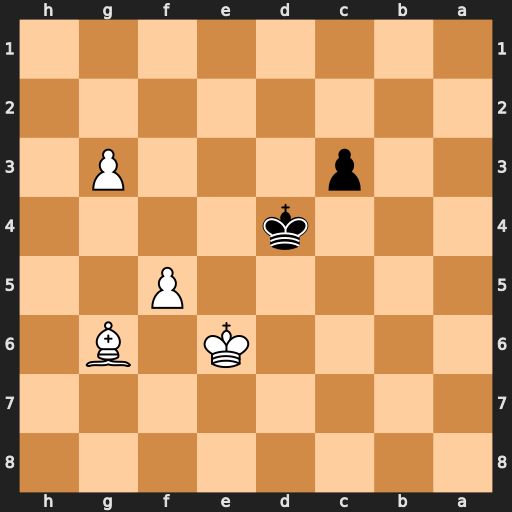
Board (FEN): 8/8/4K1B1/5P2/3k4/2p3P1/8/8
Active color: b
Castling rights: -
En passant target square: -
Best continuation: c2 f6 c1=Q